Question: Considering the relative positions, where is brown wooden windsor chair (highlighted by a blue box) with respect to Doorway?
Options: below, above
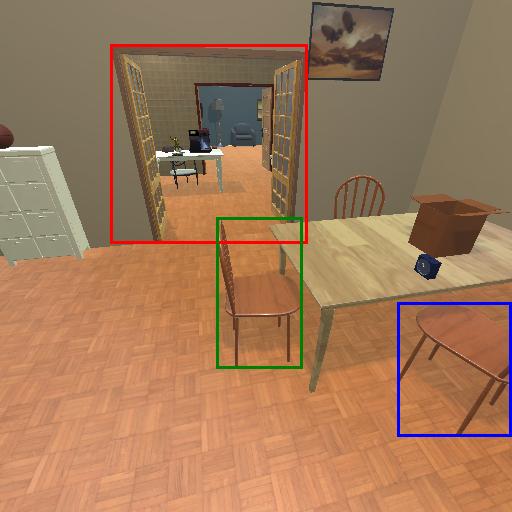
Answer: below